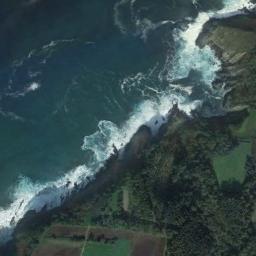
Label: beach